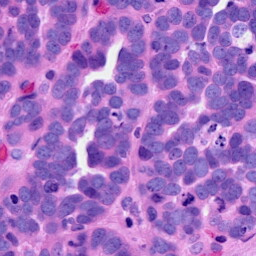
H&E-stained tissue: Ovarian